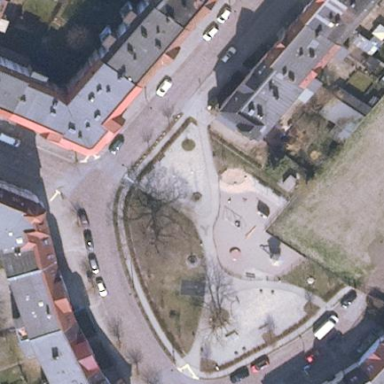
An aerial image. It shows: Pedestrian road leading to square.